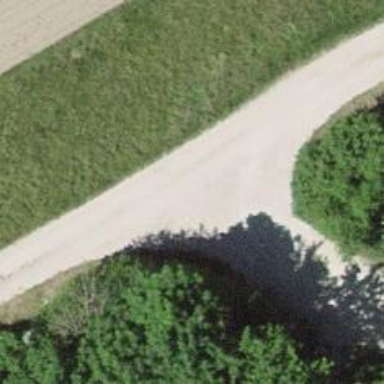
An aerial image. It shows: Track with grade 2 tracktype.